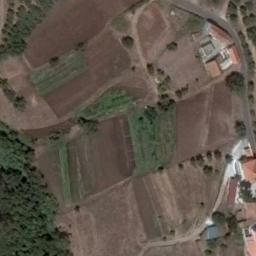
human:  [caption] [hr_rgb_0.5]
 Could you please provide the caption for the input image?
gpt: There are many trees beside the rectangular farmlands .

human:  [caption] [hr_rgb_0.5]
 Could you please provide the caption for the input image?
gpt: The rectangular farmland is between some houses and trees .

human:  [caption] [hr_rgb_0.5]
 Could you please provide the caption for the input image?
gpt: Some khaki rectangular farmlands, Several green rectangular farmlands and a grove of trees are on the ground and some houses are next to the farmlands .

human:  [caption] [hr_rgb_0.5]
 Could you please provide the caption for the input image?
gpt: More than a dozen green and brown mixed-sized rectangular farm fields .

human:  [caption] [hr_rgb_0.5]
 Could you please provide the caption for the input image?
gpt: There are some green trees beside the brown rectangular farmlands .